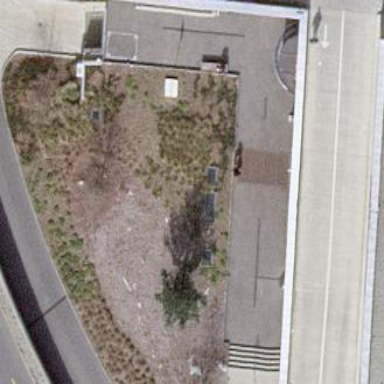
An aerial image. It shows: Flowerbed.